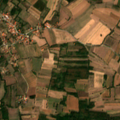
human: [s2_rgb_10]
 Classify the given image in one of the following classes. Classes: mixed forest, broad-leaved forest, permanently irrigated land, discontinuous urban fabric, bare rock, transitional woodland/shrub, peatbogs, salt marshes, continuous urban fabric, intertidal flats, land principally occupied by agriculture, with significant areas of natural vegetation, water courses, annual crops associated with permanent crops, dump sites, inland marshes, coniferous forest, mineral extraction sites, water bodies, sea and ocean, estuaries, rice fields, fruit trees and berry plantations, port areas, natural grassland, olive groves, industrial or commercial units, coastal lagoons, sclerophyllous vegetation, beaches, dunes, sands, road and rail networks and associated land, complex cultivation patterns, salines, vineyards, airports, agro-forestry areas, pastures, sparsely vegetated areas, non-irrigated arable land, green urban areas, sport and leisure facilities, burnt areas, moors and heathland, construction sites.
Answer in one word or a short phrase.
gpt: discontinuous urban fabric, complex cultivation patterns, land principally occupied by agriculture, with significant areas of natural vegetation, transitional woodland/shrub